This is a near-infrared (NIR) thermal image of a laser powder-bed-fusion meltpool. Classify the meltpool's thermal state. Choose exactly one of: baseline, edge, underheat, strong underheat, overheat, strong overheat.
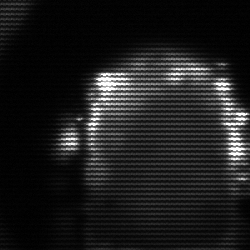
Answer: baseline